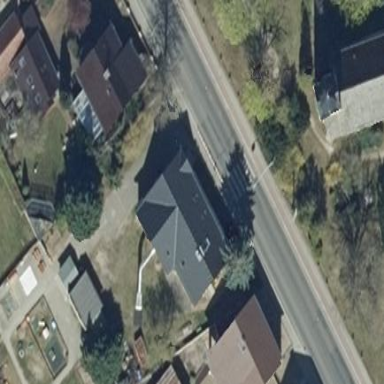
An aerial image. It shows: Residential building.